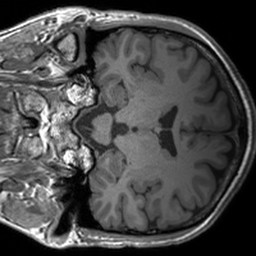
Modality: T1w
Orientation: coronal
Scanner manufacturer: siemens
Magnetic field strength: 3 T
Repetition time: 1.54 s
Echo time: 0.00234 s